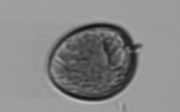
Label: Prorocentrum